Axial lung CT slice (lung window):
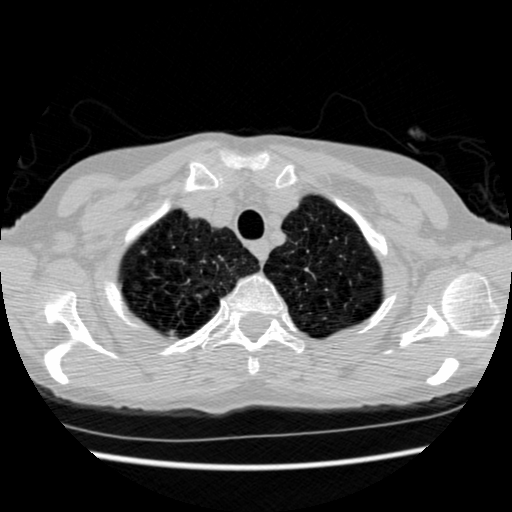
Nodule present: no